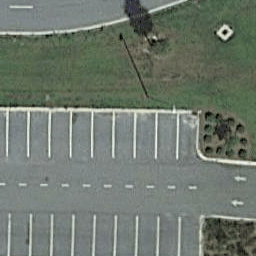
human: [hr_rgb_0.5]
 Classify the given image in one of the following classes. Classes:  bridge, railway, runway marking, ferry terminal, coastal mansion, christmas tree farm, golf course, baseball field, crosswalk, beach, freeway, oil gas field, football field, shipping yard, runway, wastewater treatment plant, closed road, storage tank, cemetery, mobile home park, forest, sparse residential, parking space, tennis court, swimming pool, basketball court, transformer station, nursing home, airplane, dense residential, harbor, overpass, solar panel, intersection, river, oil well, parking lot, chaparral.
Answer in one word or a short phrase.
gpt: parking space